Question: I am new to R programming. I am trying to create a grid using multiple graphs but I want to change the height and width of the graphs as the plot is not clear
I am getting the plot but I need some changes to it to make it meaningful
'''
plot_1 <- ggplot(data_airfares ) +
geom_point(aes(x= NEW, y = FARE ), size = 1,colour="blue") + ggtitle("New Flights vs Fare")
plot_2 <- ggplot(data_airfares )+
geom_point(aes(x= COUPON, y = FARE ), size = 1,colour="red") + ggtitle("Coupon vs Fare")
plot_3 <- ggplot(data_airfares )+
geom_point(aes(x= HI, y = FARE ), size = 1,colour="green")+ ggtitle("HI vs Fare")+
theme(axis.text.x = element_text(angle = 90))
plot_4 <- ggplot(data_airfares )+
geom_point(aes(x= S_INCOME, y = FARE ), size = 1,colour="red")+ ggtitle("S_Income vs Fare")+
theme(axis.text.x = element_text(angle = 90))
plot_5 <- ggplot(data_airfares )+
geom_point(aes(x= E_INCOME, y = FARE ), size = 1)+ ggtitle("Income(E)vs Fare")+
theme(axis.text.x = element_text(angle = 90))
plot_6 <- ggplot(data_airfares )+
geom_point(aes(x= S_POP, y = FARE ), size = 1)+ ggtitle("Start_City_Population vs Fare")+
theme(axis.text.x = element_text(angle = 90))
plot_7 <- ggplot(data_airfares )+
geom_point(aes(x= E_POP, y = FARE ), size = 1)+ ggtitle("End_City_Population vs Fare")+
theme(axis.text.x = element_text(angle = 90))
plot_8 <- ggplot(data_airfares )+
geom_point(aes(x= DISTANCE, y = FARE ), size = 1)+ggtitle("Distance vs Fare")+
theme(axis.text.x = element_text(angle = 90))
plot_9 <- ggplot(data_airfares )+
geom_point(aes(x= PAX, y = FARE ), size = 1)+ ggtitle("Pax vs Fare")+
theme(axis.text.x = element_text(angle = 90))
grid.arrange(plot_1, plot_2, plot_3, plot_4, plot_5, plot_6, plot_7, plot_8,
plot_9, nrow = 3)
'''
Changes in height and width of each plot in the grid using ggplot2

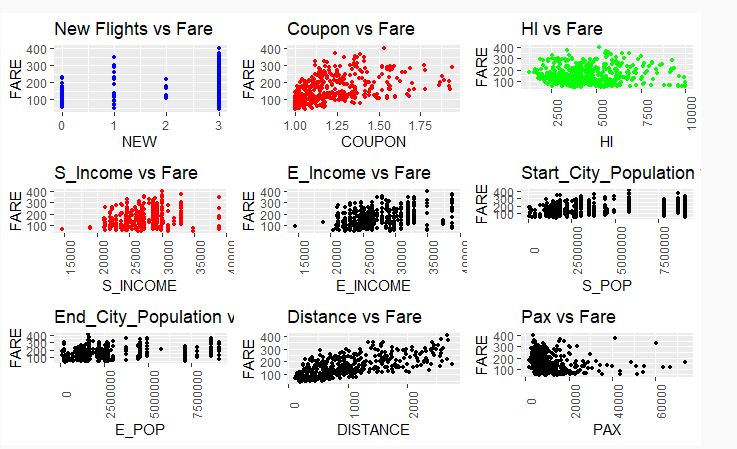
Answer: My suggestion is to use different tick labels for the x-axis and to reduce the font size for title and axes.
'''
library(ggplot2)
library(gridExtra)
library(scales)
# Generate data for the example
n <- 300
data_airfares <- data.frame(NEW = rbinom(n,4,0.25)+1,
FARE=runif(n,0,400),
COUPON=runif(n,1,2),
HI=runif(n,0,10000),
S_INCOME=runif(n,0,40000),
E_INCOME=runif(n,0,40000),
S_POP=runif(n,0,<PHONE>),
E_POP=runif(n,0,<PHONE>),
DISTANCE=runif(n,0,3000),
PAX=runif(n,0,70000))
# Create plots using a loop
plots <- NULL
var_names <- names(data_airfares)[-2]
for (k in 1:length(var_names)) {
var_name <- var_names[k]
df <- data_airfares[, c("FARE", var_name)]
p <- ggplot(data=df, aes_string(x=var_name, y="FARE")) +
geom_point(size = 1,colour="blue") +
ggtitle("New Flights vs Fare") +
theme(plot.title = element_text(size = 10), axis.title = element_text(size = 10))
if (var_name %in% c("S_POP","E_POP")) {
plots[[k]] <- p +
scale_x_continuous(labels = comma_format(accuracy=1, scale=10^(-6), suffix = "M"))
} else if (var_name %in% c("NEW","COUPON")) {
plots[[k]] <- p
} else {
plots[[k]] <- p +
scale_x_continuous(labels = comma_format(accuracy=1, scale=10^(-3), suffix = "K"))
}
}
grid.arrange(grobs=plots, nrow = 3)
'''
<URL>